Question: We have made a C++ Native Win32 application that is closed source. We want to protect our intellectual property and we are worried that competitors can inspect our .exe file and identify what Win32 functions we have used and from there gain an understanding of what techniques we used. For an experienced person, you can work out pretty easily the main methodology we use for port management.
An example of how our .exe is able to be inspected:

- - - -
When I inspect the <URL> - which is similar to our application. If you inspect Chrome.exe you can see all the Win32 functions explicitly stated just like in our .exe and I also know that Chrome was developed to be lightweight, in C++ and using native WinAPI and is open source which is all very similar to our application. This is what we want to avoid.
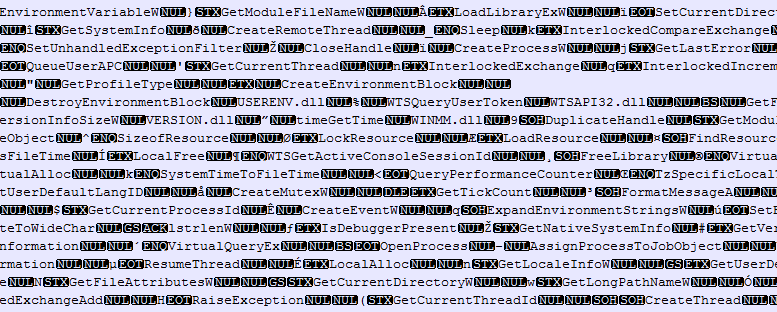
Answer: The bottom line is that there is no way to protect a third party from working out what your program does. Your program can be debugged. If the computer can execute it, then a third party can reverse engineer it.
I believe that utorrent uses an image packer which is why you cannot inspect its imports easily. But all you need to do is inspect the unpacked image and all will be revealed.